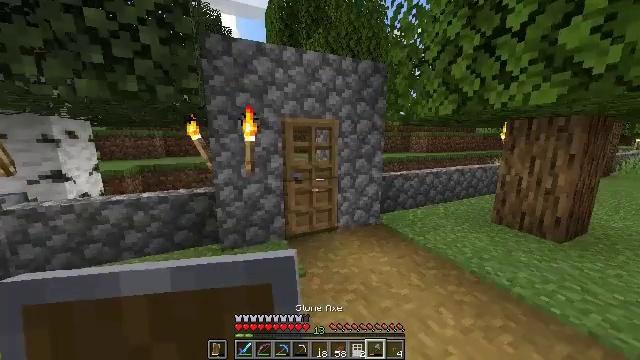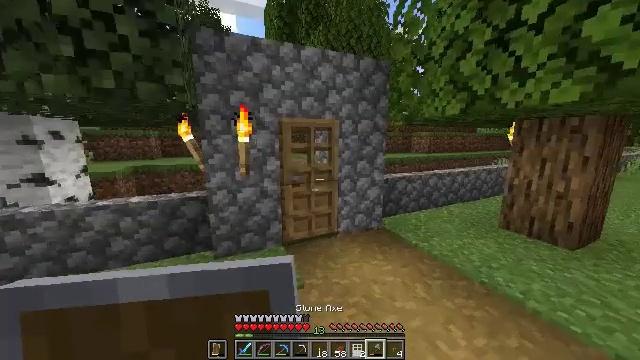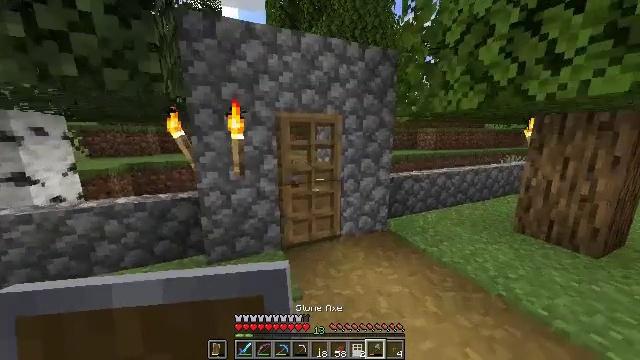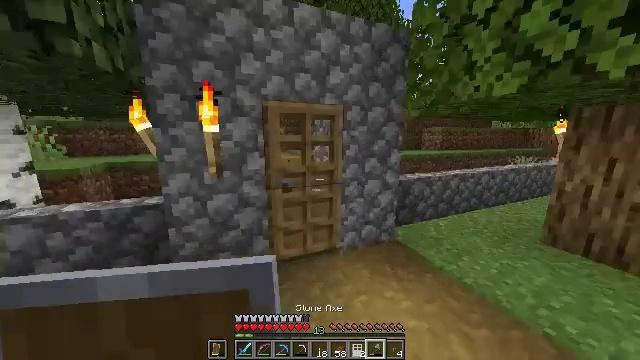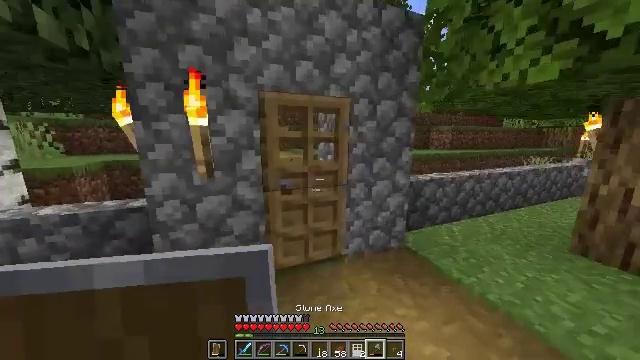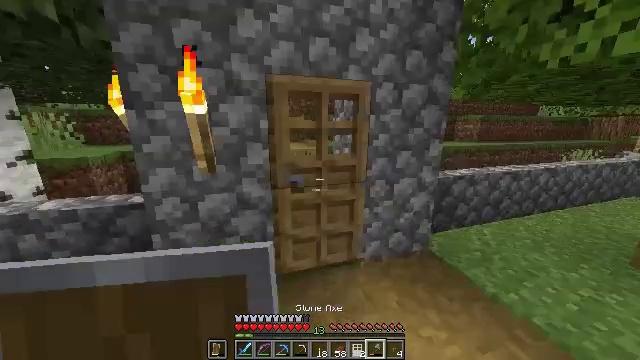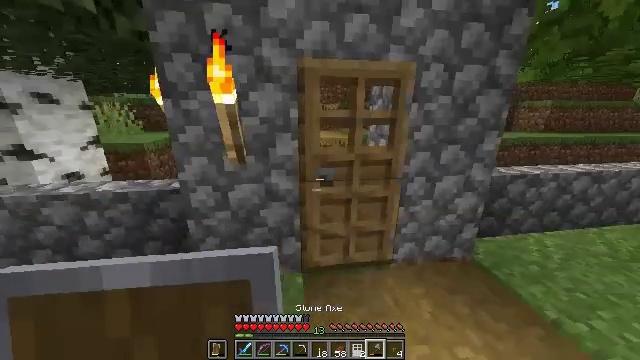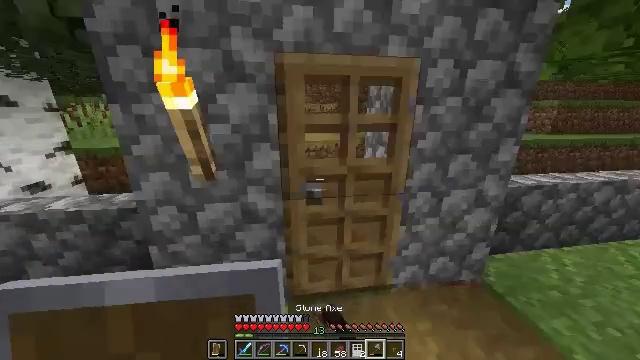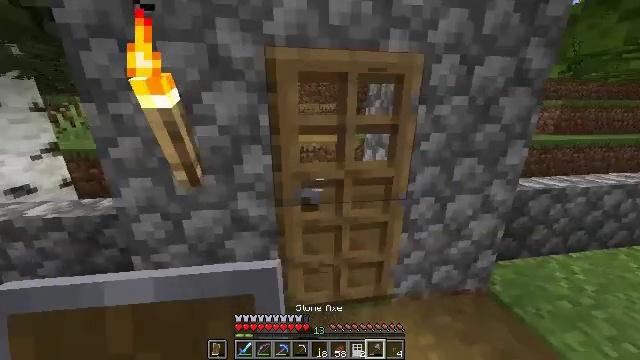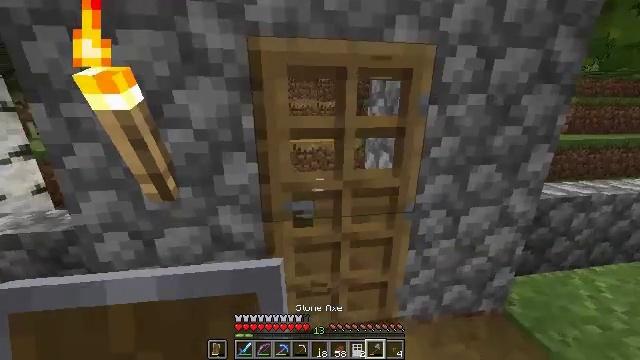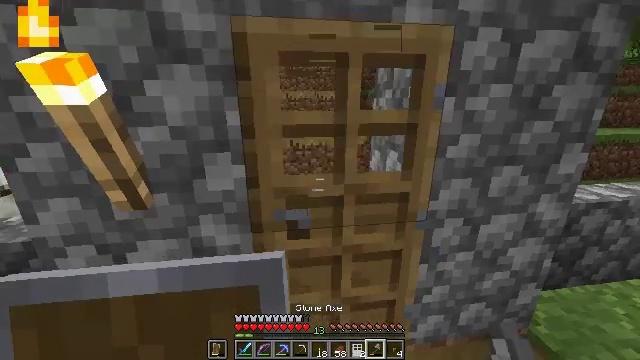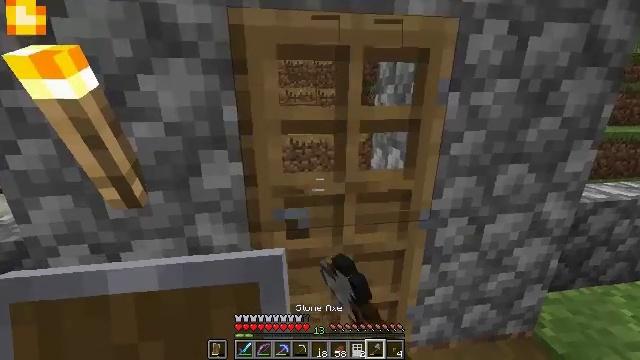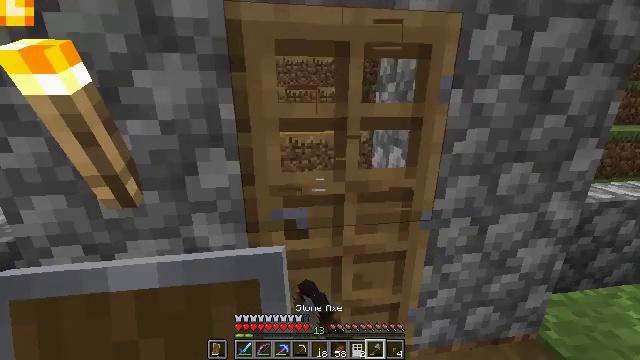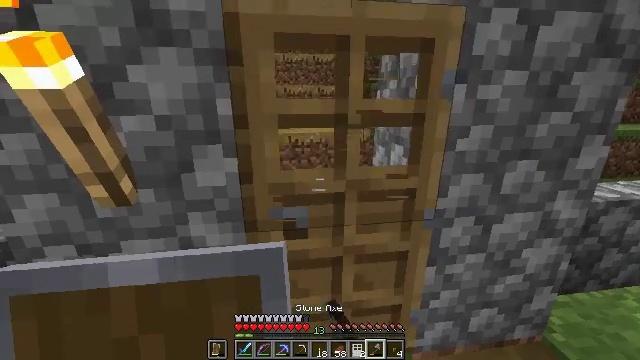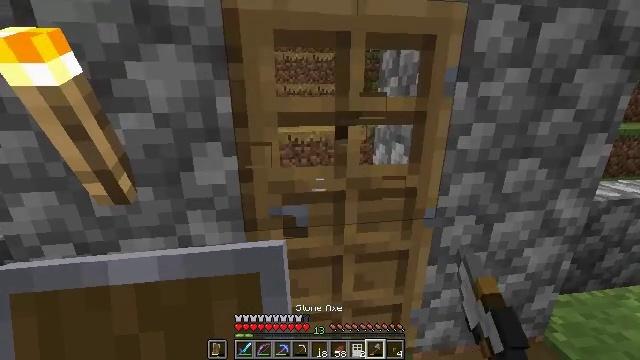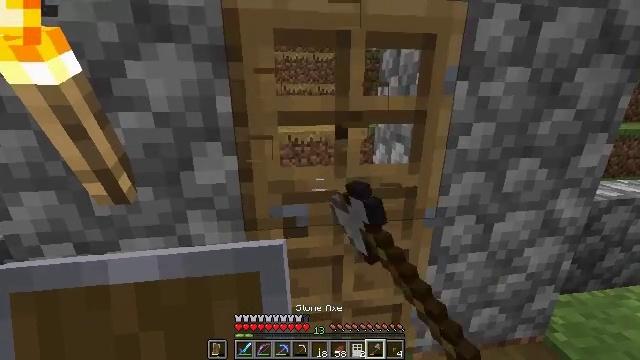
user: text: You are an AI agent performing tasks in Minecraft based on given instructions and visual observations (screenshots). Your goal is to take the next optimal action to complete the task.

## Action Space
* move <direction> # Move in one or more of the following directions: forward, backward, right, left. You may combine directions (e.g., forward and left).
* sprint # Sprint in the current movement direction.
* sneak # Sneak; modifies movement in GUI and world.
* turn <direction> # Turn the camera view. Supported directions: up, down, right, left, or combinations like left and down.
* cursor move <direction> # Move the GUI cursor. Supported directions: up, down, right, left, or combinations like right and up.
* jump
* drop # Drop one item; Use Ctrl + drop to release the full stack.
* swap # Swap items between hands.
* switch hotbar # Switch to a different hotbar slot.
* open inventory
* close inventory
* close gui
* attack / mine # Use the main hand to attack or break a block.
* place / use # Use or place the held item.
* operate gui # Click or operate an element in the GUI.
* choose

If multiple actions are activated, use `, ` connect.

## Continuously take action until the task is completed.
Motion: motion action
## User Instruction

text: Collect the oak door by breaking it.
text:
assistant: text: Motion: move forward
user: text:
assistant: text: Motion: move forward, turn down
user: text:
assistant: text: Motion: move forward
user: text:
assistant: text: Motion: move forward, turn left
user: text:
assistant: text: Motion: move forward, turn left and down
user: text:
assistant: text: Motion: move forward and move right, turn left and down, attack / mine
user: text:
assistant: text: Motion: move forward, attack / mine
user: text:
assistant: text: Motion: attack / mine
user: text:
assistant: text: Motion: attack / mine
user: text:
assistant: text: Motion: attack / mine
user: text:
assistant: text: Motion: attack / mine
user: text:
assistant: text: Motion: attack / mine
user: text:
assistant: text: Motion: attack / mine
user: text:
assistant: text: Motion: attack / mine
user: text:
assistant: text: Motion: attack / mine
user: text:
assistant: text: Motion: attack / mine
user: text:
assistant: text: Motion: attack / mine
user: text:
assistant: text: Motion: attack / mine
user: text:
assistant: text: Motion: attack / mine
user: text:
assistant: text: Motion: attack / mine
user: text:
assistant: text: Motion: attack / mine
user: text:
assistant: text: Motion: attack / mine
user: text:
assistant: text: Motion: attack / mine
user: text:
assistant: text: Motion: attack / mine
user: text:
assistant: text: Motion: attack / mine
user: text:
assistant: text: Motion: attack / mine
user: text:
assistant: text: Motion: attack / mine
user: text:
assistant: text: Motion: attack / mine
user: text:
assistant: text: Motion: attack / mine
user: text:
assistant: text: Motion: attack / mine